RGB frame:
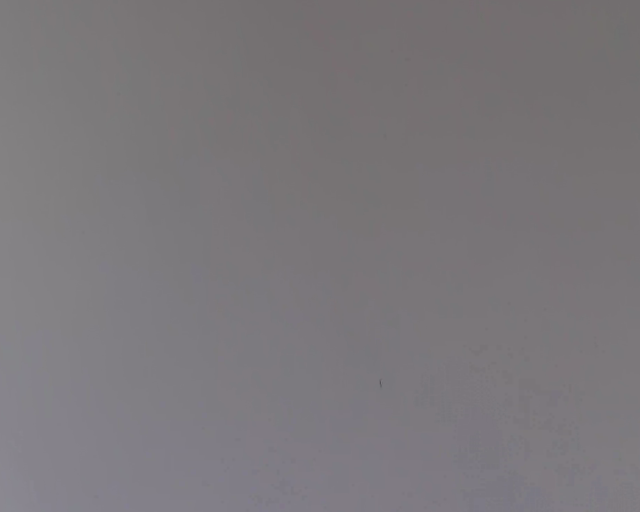
Thermal frame:
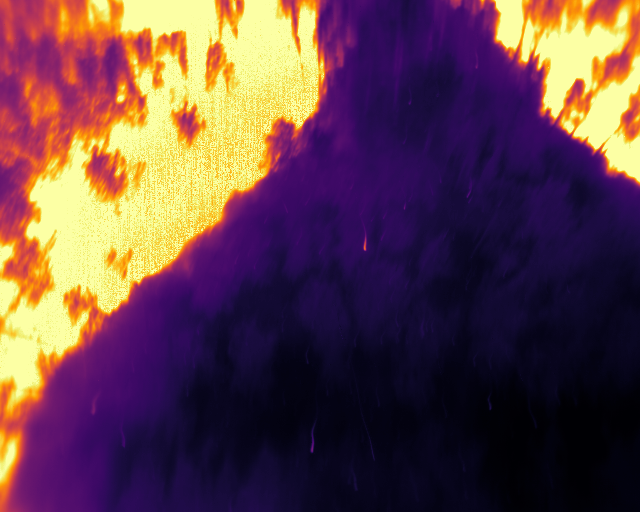
Captured: 2026-02-27 02:37:22
Pixels at or above 80 °C: 140534 (fraction of frame: 0.4289)